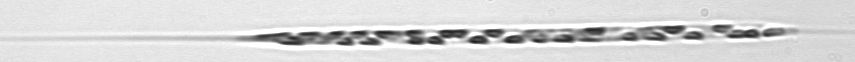
Label: Rhizosolenia